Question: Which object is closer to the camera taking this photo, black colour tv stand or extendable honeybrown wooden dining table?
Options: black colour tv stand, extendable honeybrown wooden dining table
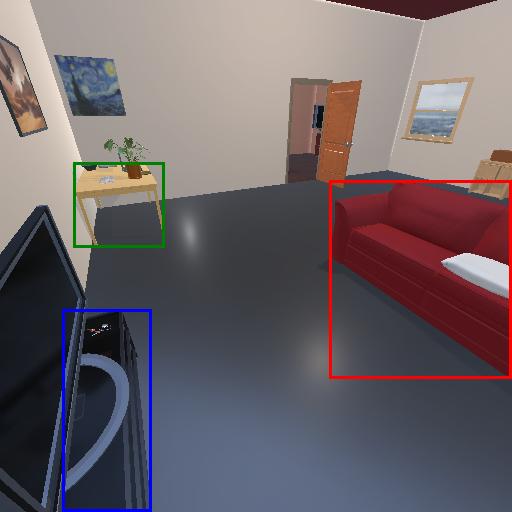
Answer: black colour tv stand